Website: apple-inc
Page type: review-order
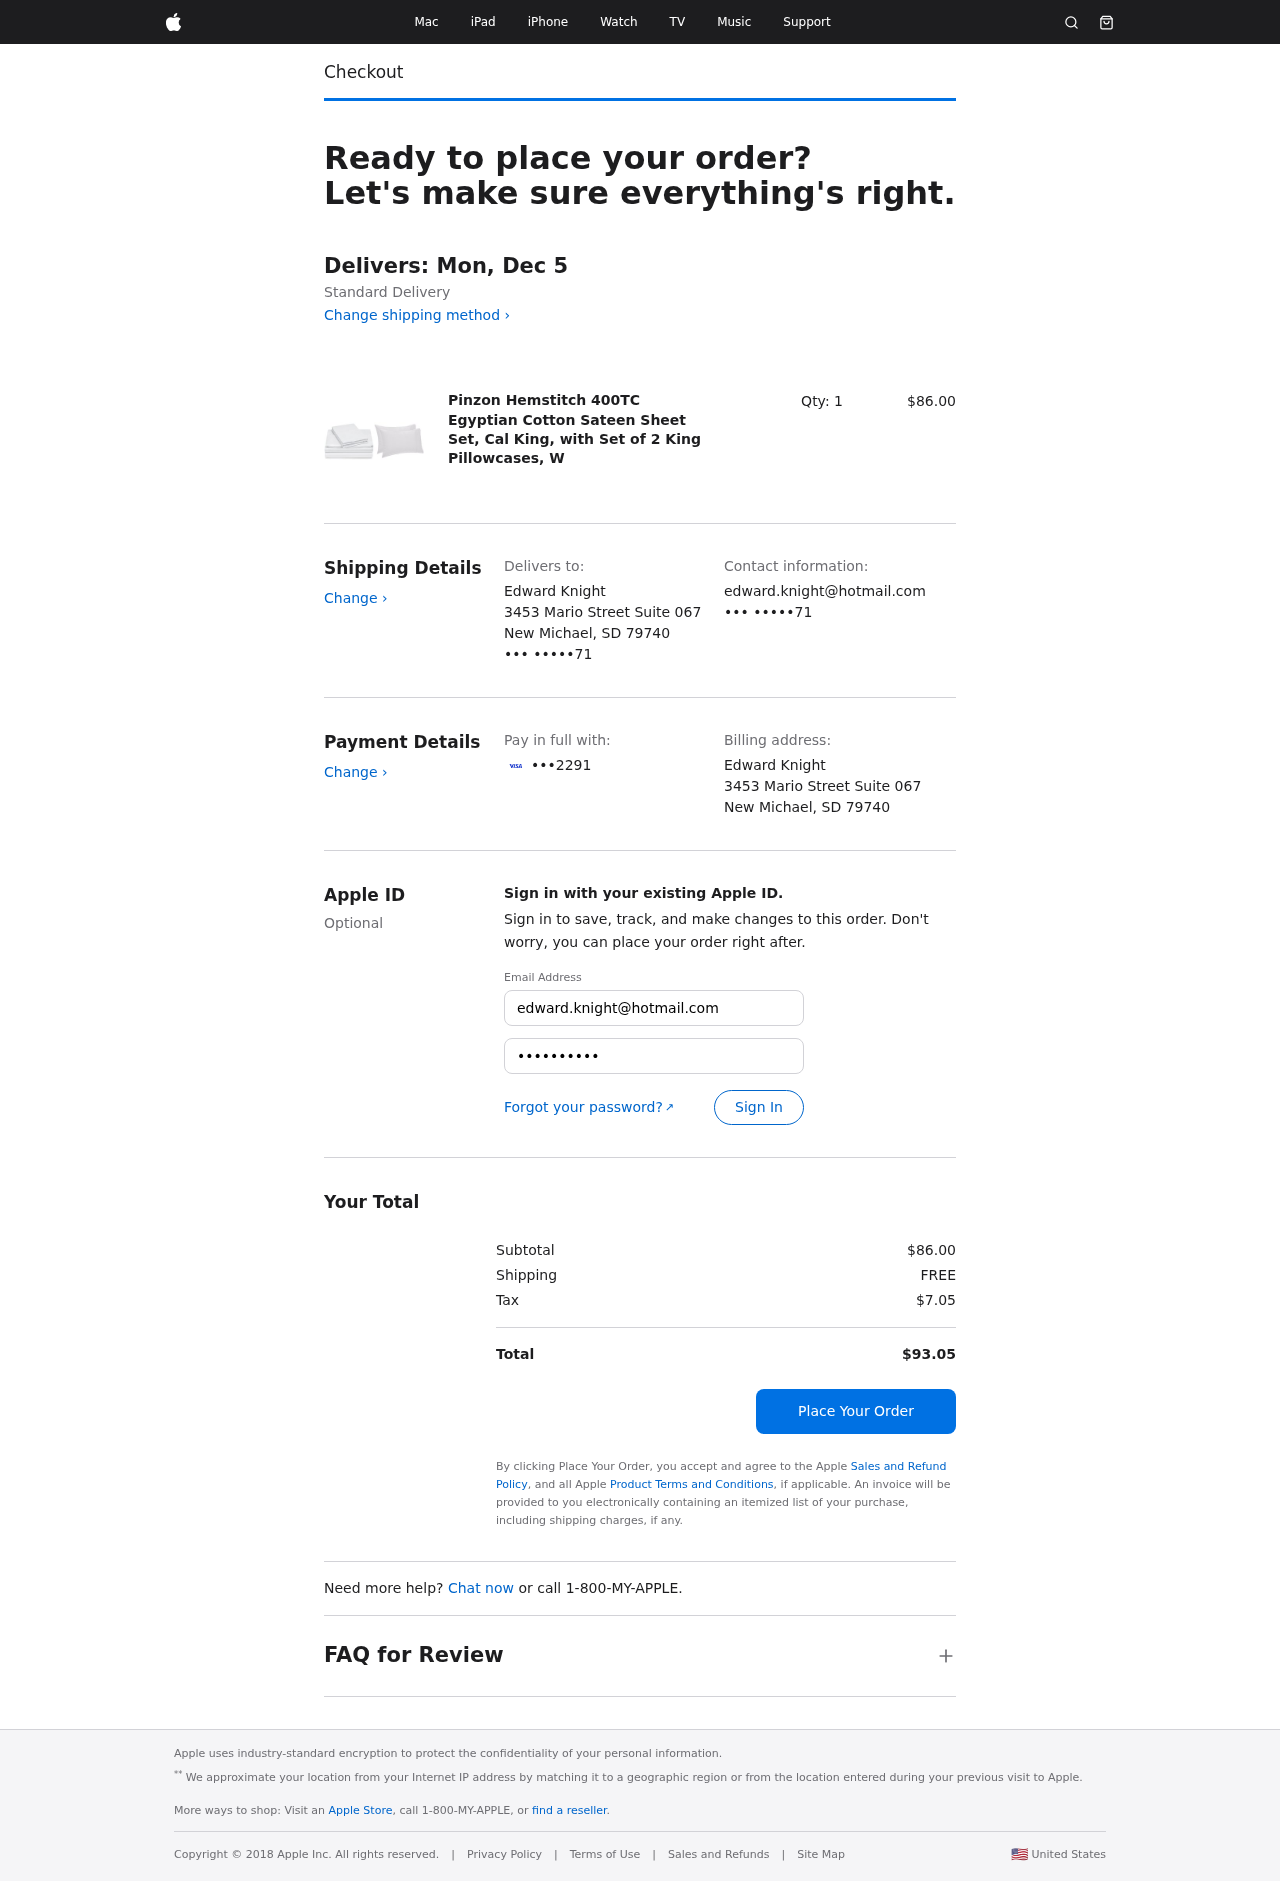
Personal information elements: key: PII_CARD_LAST4
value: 2291
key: PII_CITY_STATE_ZIP
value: New Michael, SD 79740
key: PII_EMAIL3
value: edward.knight@hotmail.com
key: PII_FULLNAME
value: Edward Knight
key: PII_PHONE_SUFFIX
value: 71
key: PII_STREET
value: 3453 Mario Street Suite 067
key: PII_EMAIL2
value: edward.knight@hotmail.com
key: PII_PHONE_SUFFIX2
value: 71
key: PII_FULLNAME2
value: Edward Knight
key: PII_STREET2
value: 3453 Mario Street Suite 067
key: PII_CITY_STATE_ZIP2
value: New Michael, SD 79740
Product elements: key: PRODUCT1_NAME
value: Pinzon Hemstitch 400TC Egyptian Cotton Sateen Sheet Set, Cal King, with Set of 2 King Pillowcases, W
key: PRODUCT1_PRICE
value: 86
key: PRODUCT1_QUANTITY
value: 1
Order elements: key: ORDER_DELIVERY_DATE
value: Delivers: Mon, Dec 5
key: ORDER_SUBTOTAL
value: $86.00
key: ORDER_SHIPPING_COST
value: FREE
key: ORDER_TAX
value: $7.05
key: ORDER_TOTAL
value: $93.05